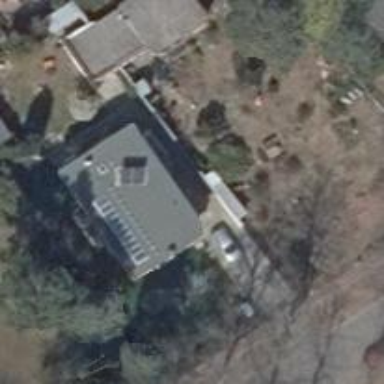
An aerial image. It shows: Detached building with flat roof.